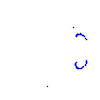
Particle: proton